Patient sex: M
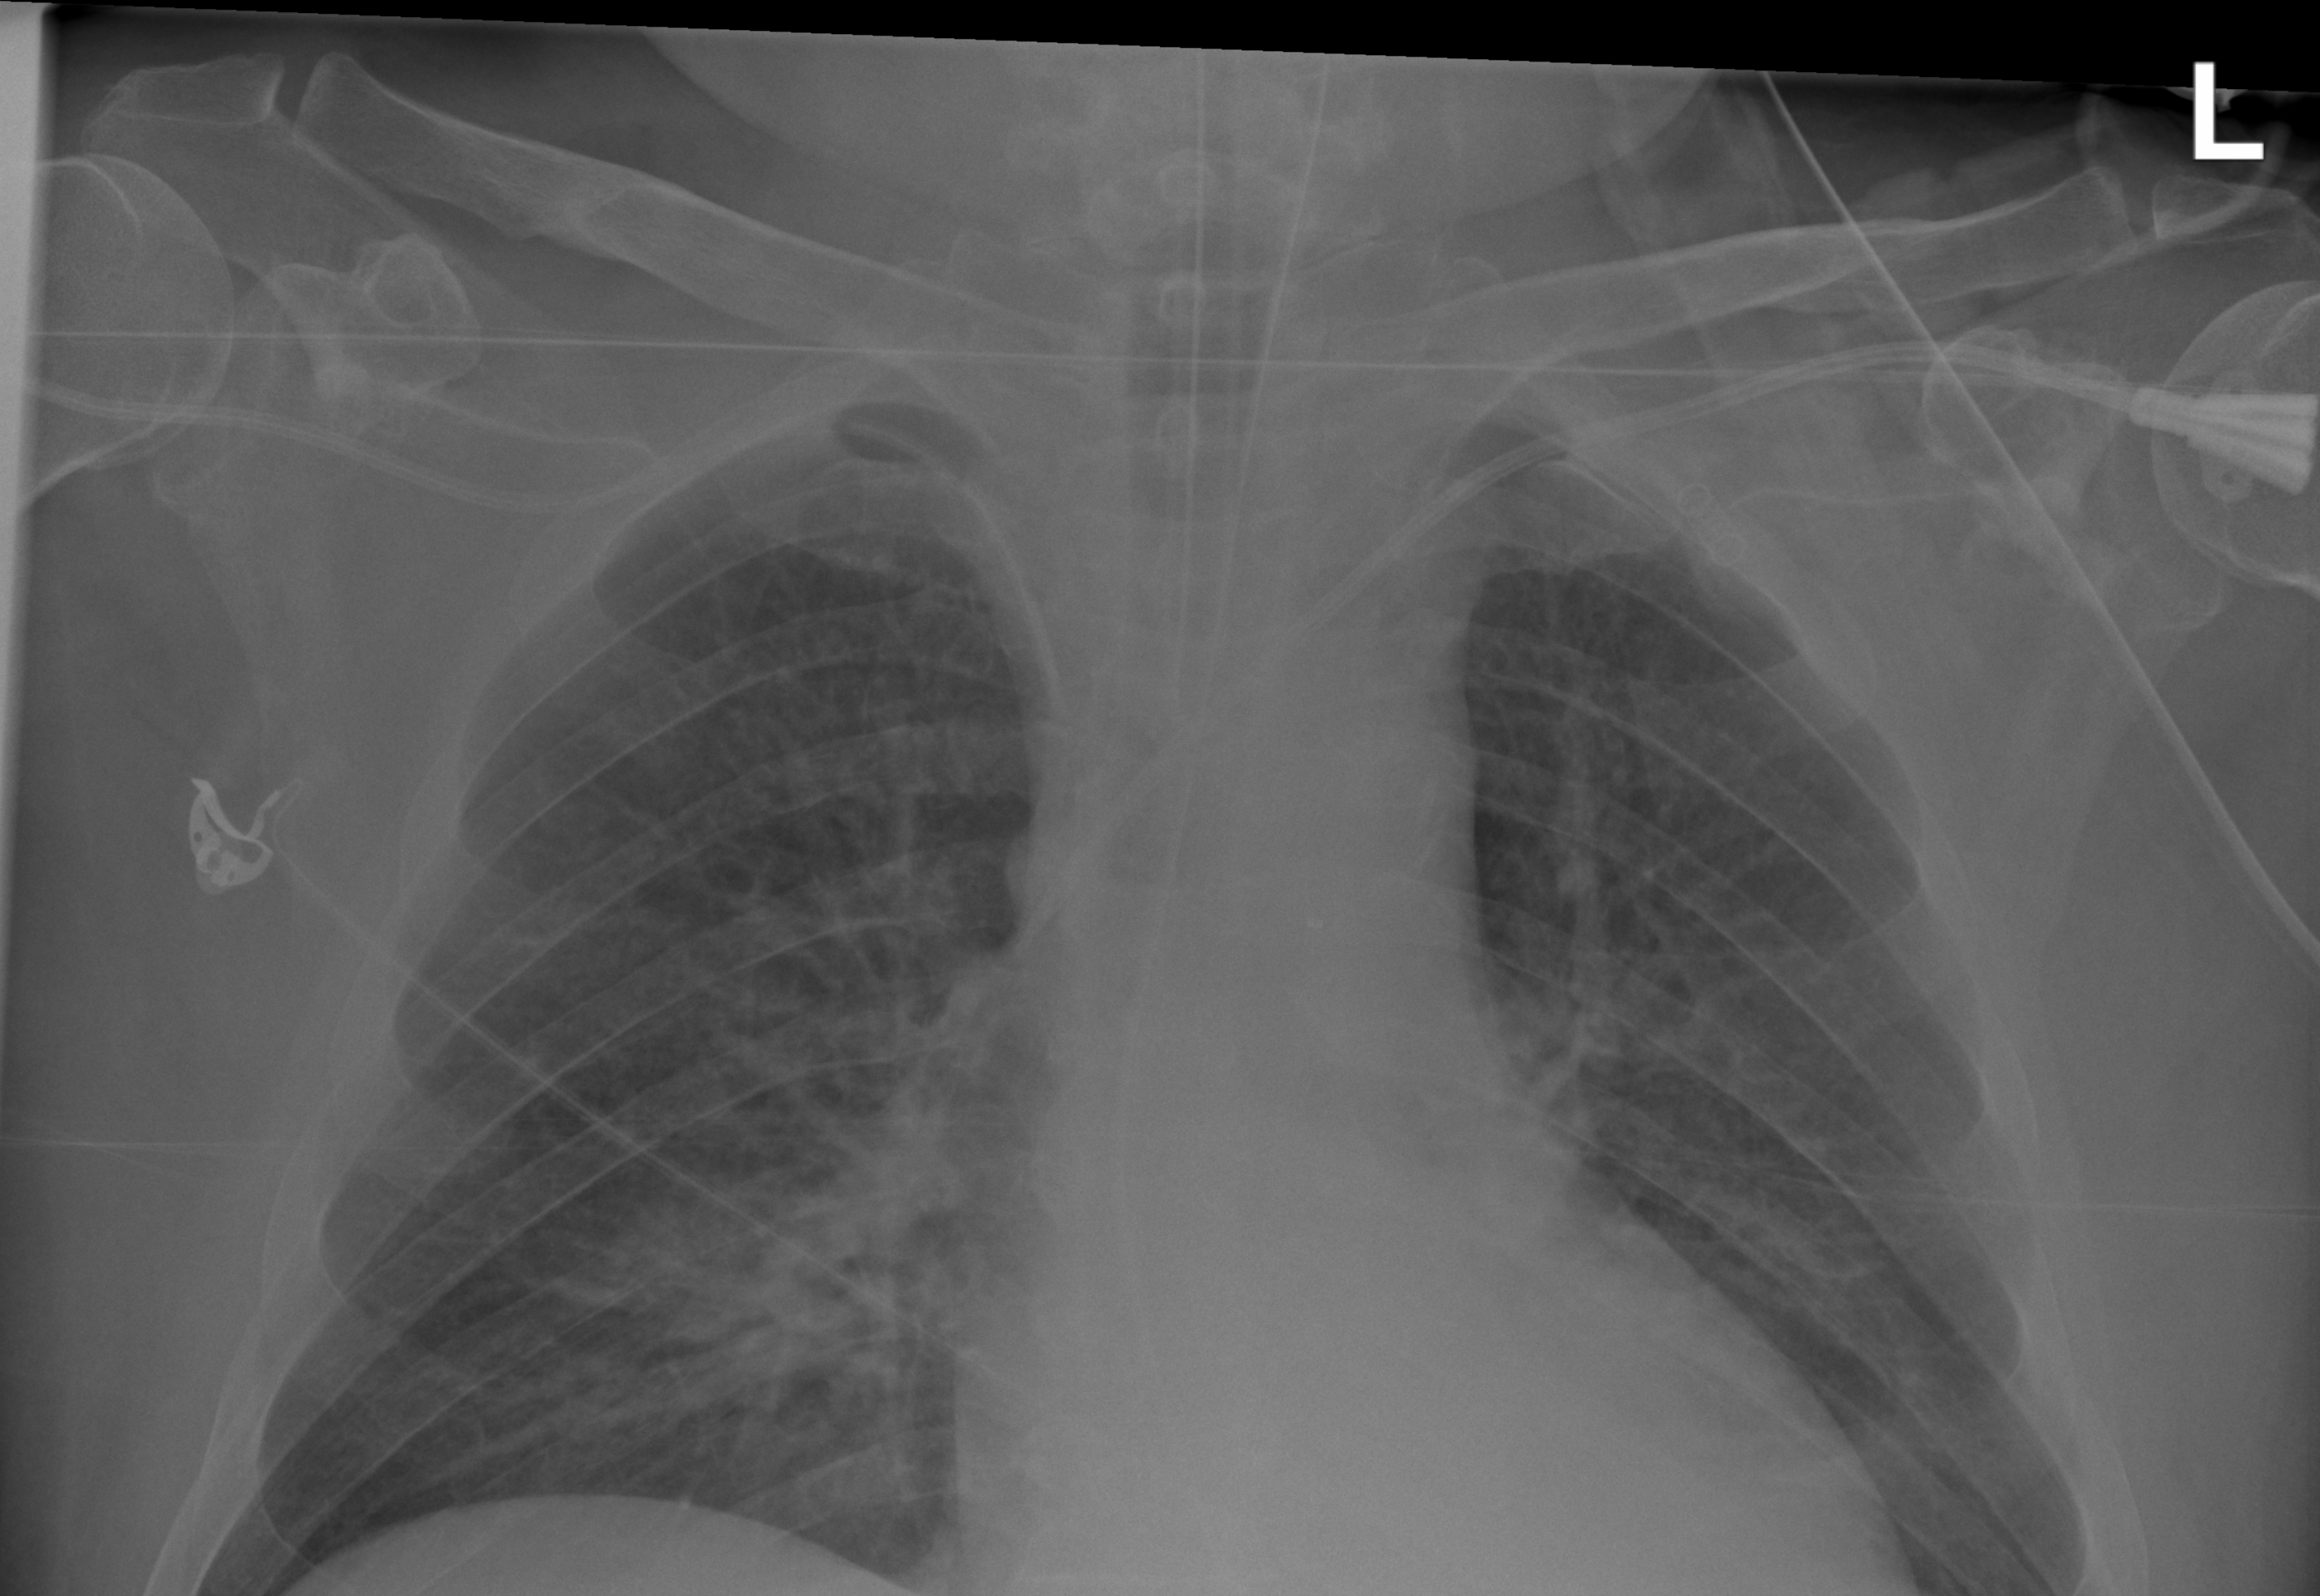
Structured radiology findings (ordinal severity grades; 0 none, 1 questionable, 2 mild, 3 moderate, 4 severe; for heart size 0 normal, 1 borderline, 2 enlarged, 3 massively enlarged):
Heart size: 0
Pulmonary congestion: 2
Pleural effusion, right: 0
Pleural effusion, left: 0
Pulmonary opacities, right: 2
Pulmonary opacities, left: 1
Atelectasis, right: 2
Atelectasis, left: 2